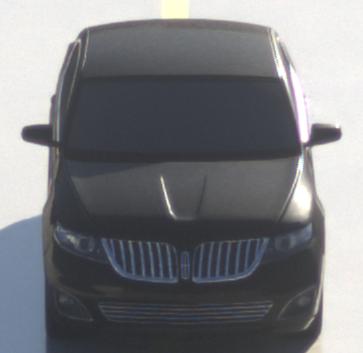
Make: Lincoln
Model: MKS
Detailed model: -
Model produced from: 2008
Model produced until: 2011
Doors: 4
Color: black
Road condition: wet road
Daytime: sunrise or sunset
Contrast: medium contrast